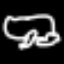
Label: frog